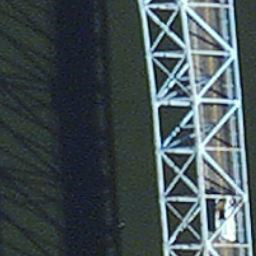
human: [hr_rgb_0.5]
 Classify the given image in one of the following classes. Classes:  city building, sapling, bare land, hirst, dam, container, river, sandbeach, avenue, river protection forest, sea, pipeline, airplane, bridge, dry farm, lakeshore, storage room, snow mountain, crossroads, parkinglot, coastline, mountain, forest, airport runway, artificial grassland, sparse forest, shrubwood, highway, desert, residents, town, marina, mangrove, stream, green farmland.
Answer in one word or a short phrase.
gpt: bridge